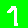
Digit: 7